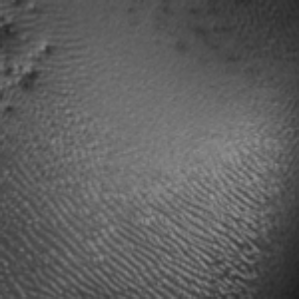
Label: frost